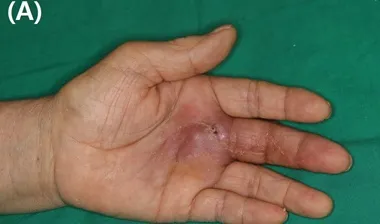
A 82-year-old woman with chronic inflammation after percutaneous A1 pulley release using a needle. (
A
) The patient had undergone ongoing incision and drainage at another hospital and experienced a recurrence of the infection after wound closure. Swelling accompanied by pus was present at the palmar crease level.
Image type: medical_photograph (other_medical_photograph)